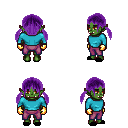
a pixel art fantasy rpg character, female body template, orc, green skin, teal long-sleeve shirt, magenta pants, purple twin-tailed hairstyle, gold gloves, black slippers, four views (front, back, left, right), 2x2 character sprite sheet, small pixel art, hard edges, no anti-aliasing